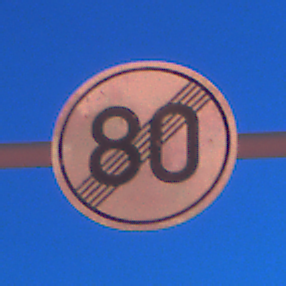
Verkehrszeichen: EndeGeschwindigkeit80
Umgebung: Outdoor, Urban
Tageszeit: Night
Wetter: PartlyCloudy
Licht: Artificial
Jahreszeit: NotSpecified
Kontrast: HighContrast